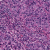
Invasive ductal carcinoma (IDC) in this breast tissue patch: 1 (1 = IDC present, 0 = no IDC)